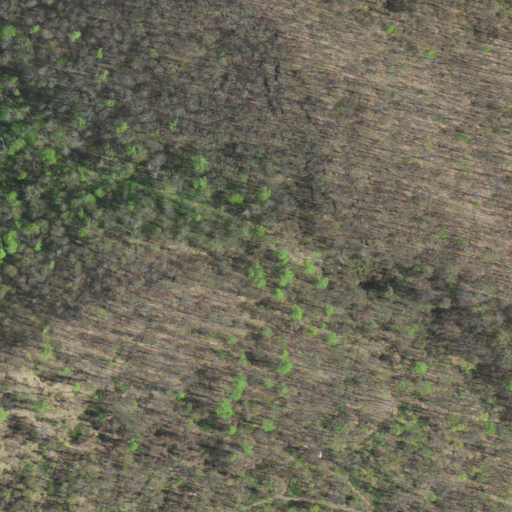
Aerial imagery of gap in Virginia named Kane Gap containing only deciduous forest